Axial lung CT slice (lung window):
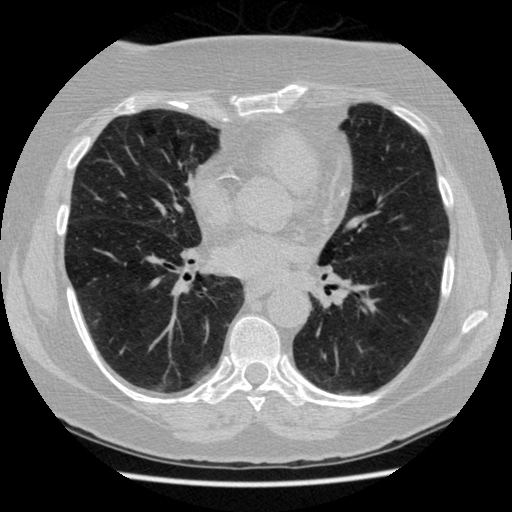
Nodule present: no